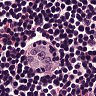
Metastatic tissue present: no